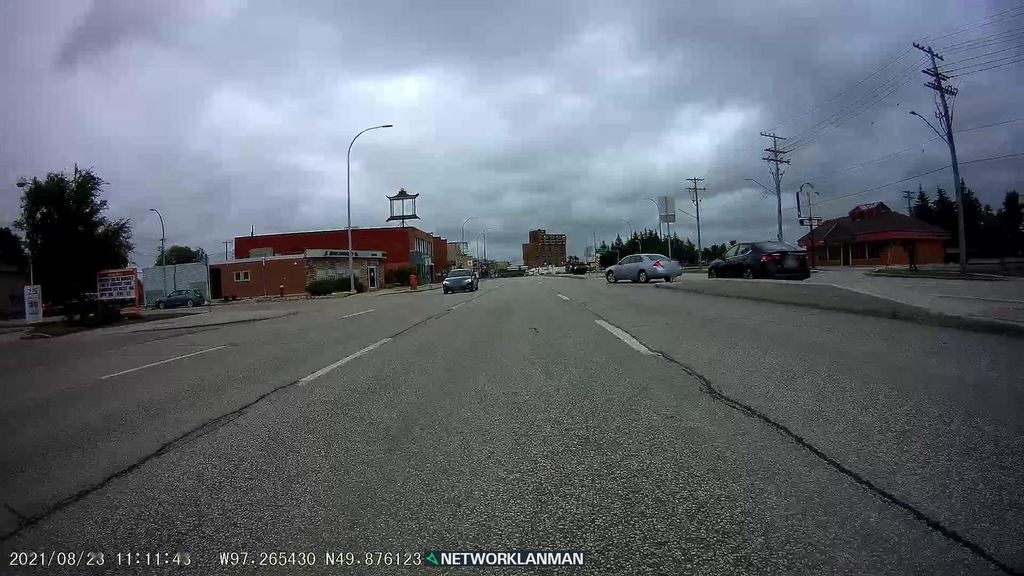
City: winnipeg